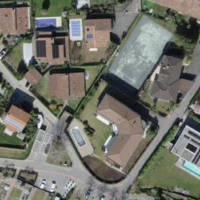
EUNIS habitat code: 55
Species observed at this site:
Laurus nobilis